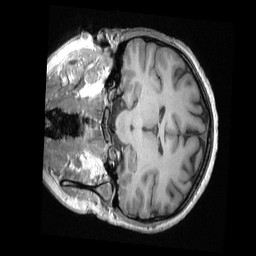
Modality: T1w
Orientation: coronal
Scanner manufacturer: ge
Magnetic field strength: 3 T
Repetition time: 0.00722 s
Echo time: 0.002572 s